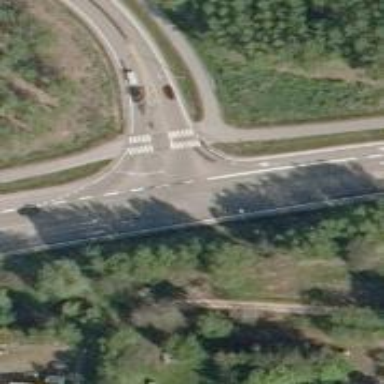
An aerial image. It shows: Secondary link road with asphalt surface.